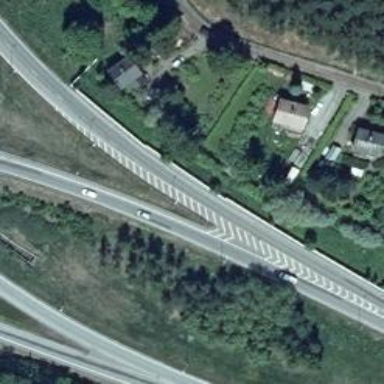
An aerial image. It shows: Primary link road with asphalt surface.